Field crop: maize
Growth stage: 2
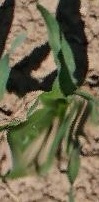
Species: maize